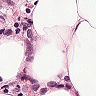
Metastatic tissue present: yes